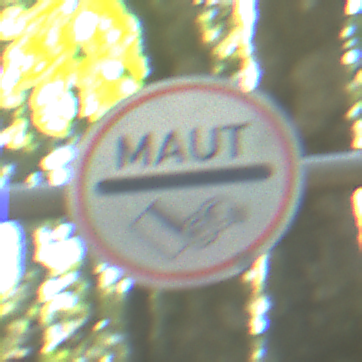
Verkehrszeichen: MautflichtigeStrecke
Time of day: Midday
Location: Outdoor (Nature)
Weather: Clear
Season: NotSpecified
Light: Natural